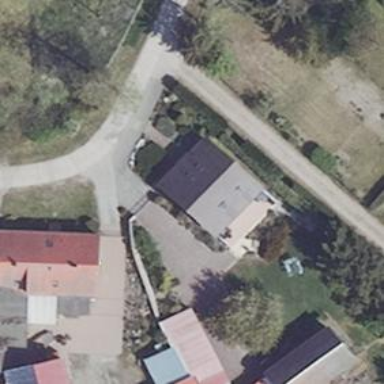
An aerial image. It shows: Simple and straightforward house.